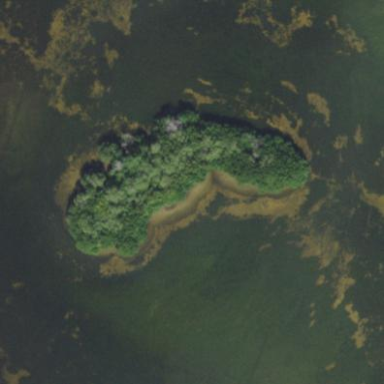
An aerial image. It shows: Island with natural coastline.